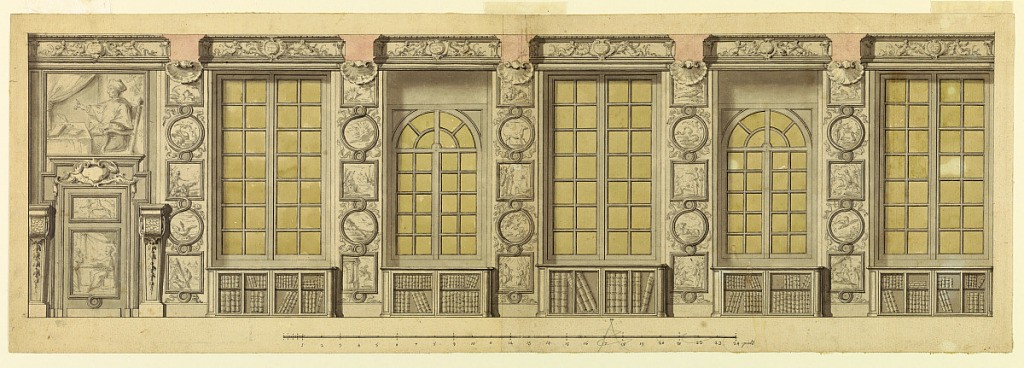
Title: Design for a Library Wall
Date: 1750-1780
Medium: Pen and Chinese ink, brush and watercolor, black chalk on paper
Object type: Drawing
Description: Six bays of equal size and the first filled with a door and an overdoor, both showing representations of a prelate. The five others with alternating large square-headed and smaller semicircular beaded windows. Cases with books stand under the windows. The wall panels show vertical rows of alternating square and circular panels formed by interlacing bands. The square panels depict battle scenes; the circular ones, animals.